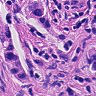
Metastatic tissue present: yes